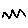
Label: zigzag